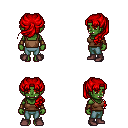
a pixel art fantasy rpg character, female body template, orc, green skin, brown pirate shirt, teal pants, red princess hairstyle, leather bracers, maroon shoes, four views (front, back, left, right), 2x2 character sprite sheet, small pixel art, hard edges, no anti-aliasing